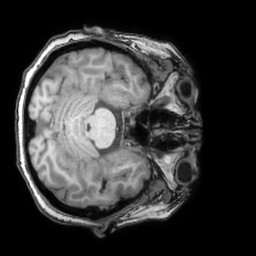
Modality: T1w
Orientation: axial
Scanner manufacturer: philips
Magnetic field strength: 3 T
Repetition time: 0.007 s
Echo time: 0.003501 s